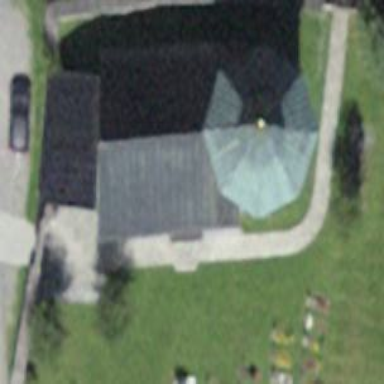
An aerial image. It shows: Church which is place of worship.